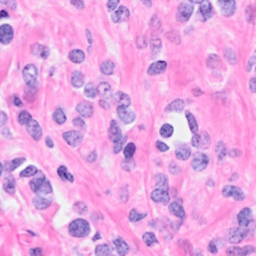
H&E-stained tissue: Breast